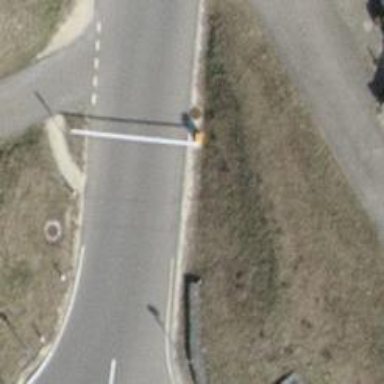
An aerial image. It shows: Lift gate barrier.